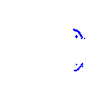
Particle: pion